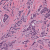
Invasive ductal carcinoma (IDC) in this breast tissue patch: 1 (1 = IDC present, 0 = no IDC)